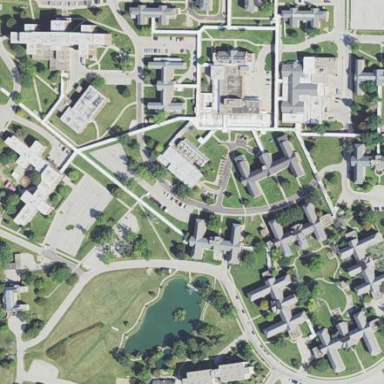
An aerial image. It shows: Healthcare facility identified as hospital.